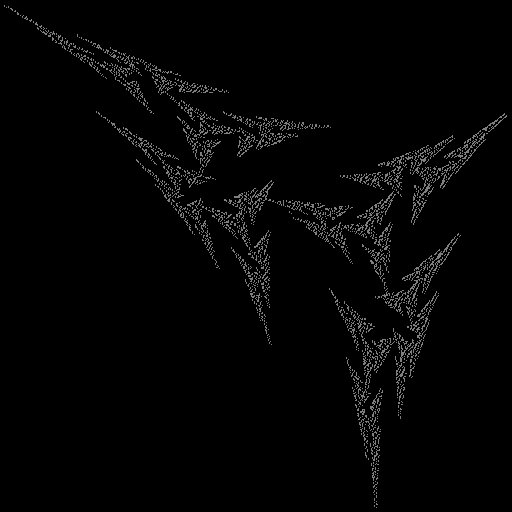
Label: snowcap